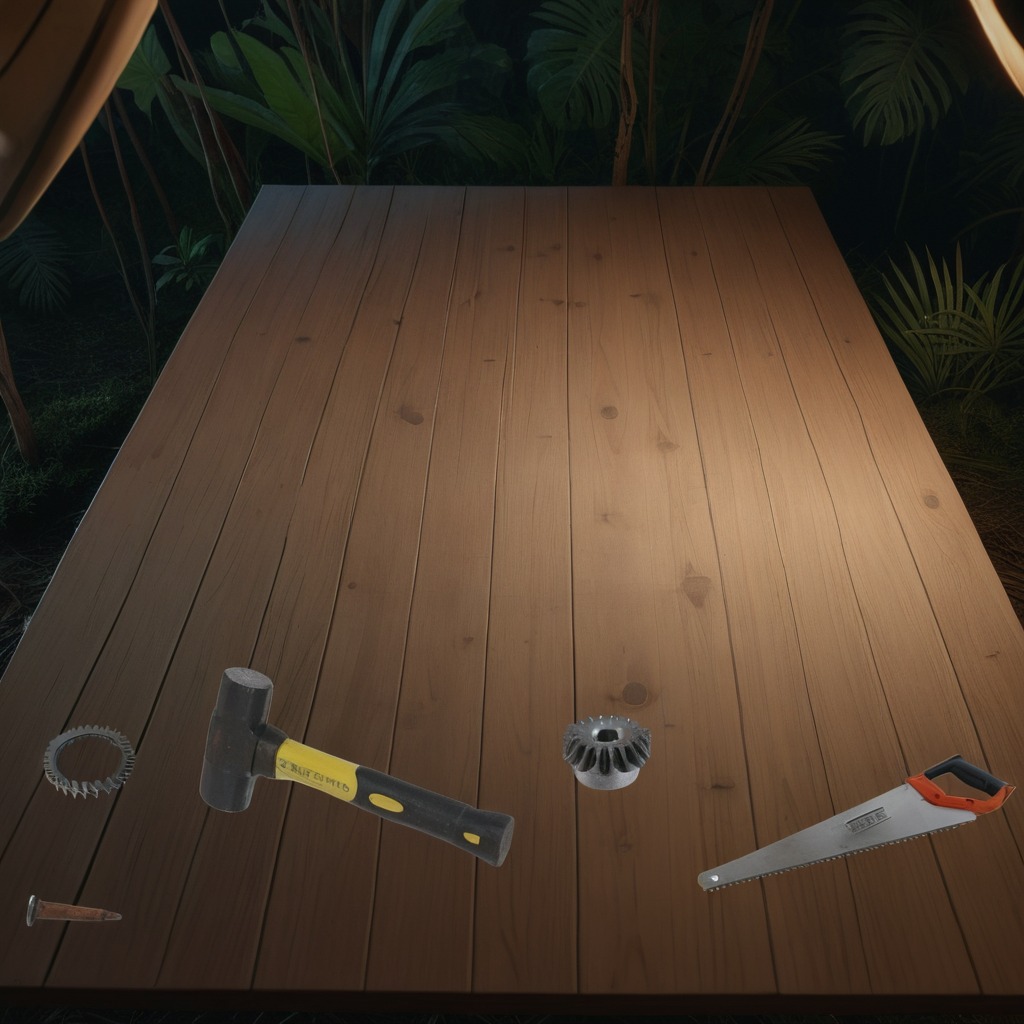
A metal saw is lying on a wooden table.